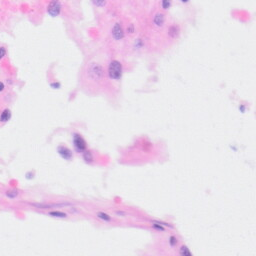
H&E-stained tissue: Kidney